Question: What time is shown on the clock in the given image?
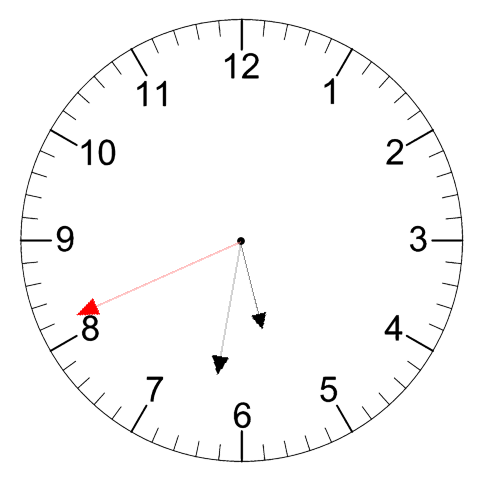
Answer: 05:31:41